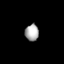
Tissue: lung
Cell type: Epithelial cells
Senescence score: 0.1731
Nuclear area (px): 225
Mean DAPI intensity: 170.147